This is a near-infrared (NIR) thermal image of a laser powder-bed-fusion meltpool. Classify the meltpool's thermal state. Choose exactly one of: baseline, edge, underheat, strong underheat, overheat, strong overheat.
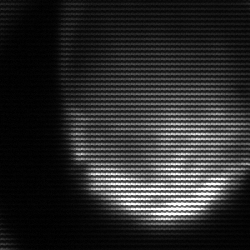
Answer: edge